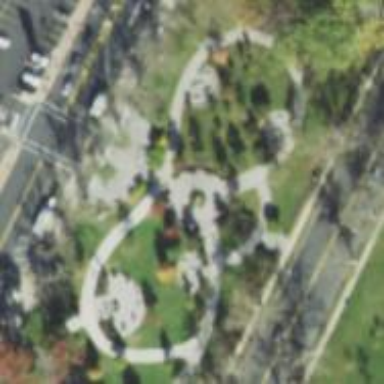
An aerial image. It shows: Memorial site with historic significance.